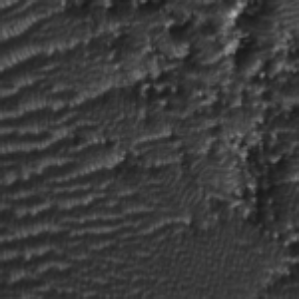
Label: frost